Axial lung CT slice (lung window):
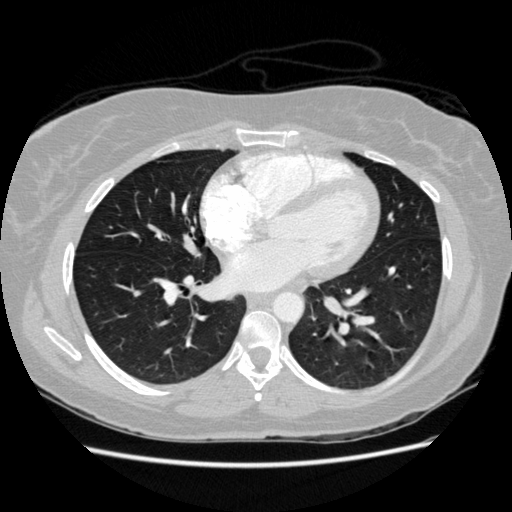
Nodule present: no